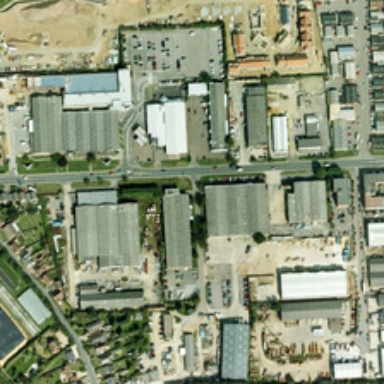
The industrial houses in the street are neatly arranged .